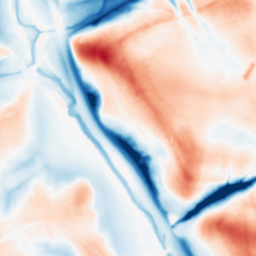
Category: multiscale
Decomposition family: dog_multiscale
Decomposition parameters: sigma_ratio: 1.6
n_scales: 6
base_sigma: 1
Upsampling method: quartic
Upsampling parameters: scale: 4
Upsampling scale: 4